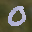
Label: 0